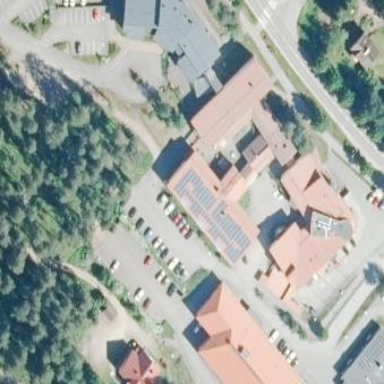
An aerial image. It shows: Public building.